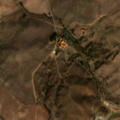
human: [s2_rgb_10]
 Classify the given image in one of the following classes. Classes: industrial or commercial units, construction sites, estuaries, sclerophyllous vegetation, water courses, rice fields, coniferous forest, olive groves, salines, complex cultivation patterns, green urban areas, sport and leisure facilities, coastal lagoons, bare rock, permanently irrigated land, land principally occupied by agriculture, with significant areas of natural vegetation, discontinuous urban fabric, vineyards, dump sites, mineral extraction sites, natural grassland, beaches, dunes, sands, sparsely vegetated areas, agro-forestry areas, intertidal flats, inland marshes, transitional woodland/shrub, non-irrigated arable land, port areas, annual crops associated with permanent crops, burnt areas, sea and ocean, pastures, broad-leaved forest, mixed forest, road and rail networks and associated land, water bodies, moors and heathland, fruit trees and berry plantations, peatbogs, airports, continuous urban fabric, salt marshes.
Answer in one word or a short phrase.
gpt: non-irrigated arable land, olive groves, land principally occupied by agriculture, with significant areas of natural vegetation, water bodies